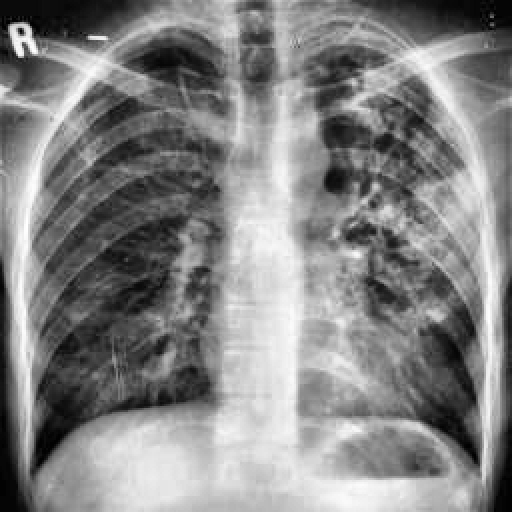
Finding: TUBERCULOSIS